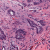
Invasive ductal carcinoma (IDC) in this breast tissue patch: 1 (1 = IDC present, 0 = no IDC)